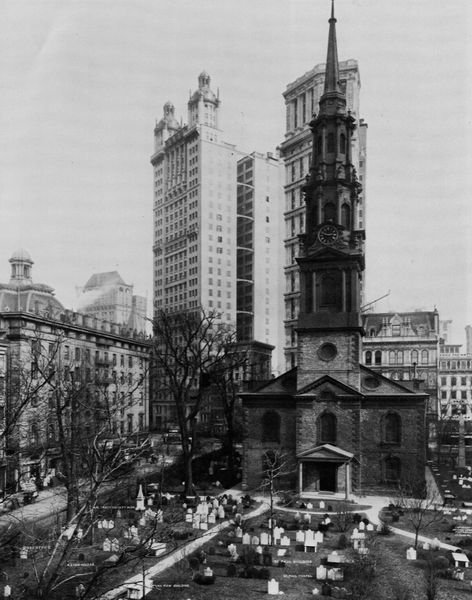
Titel: Die St. Paul Kapelle
Künstler: Irving Underhill
Schlagwörter: himmel, schatten, weiß, bäume, landschaft, stadt, äste, fenster, grau, hell, laterne, licht, schwarz, strasse, säulen, anlage, dach, haus, park, weg, architektur, häuser, kalt, zweige, kirche, rauch, wege, pflanzen, kamin, schornstein, turm, vorbau, garten, ansicht, fassade, fassaden, giebel, mauer, nebel, kahl, winter, amerika, platz, treppen, uhr, foto, fotografie, photographie, eingang, gerüst, türme, schwarzweiß, friedhof, photo, flecken, portal, gräber, verkehr, etagen, geschosse, stockwerke, schief, zeiger, aufnahme, turmuhr, attika, bauarbeiten, mietshäuser, okulus, ordnung, menschne, hochhaus, hochhäuser, stadtteil, avenue, grabsteine, dunkeö, wolkenkratzer, laublos, antikienrezeption